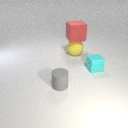
large yellow rubber sphere behind small cyan rubber cube